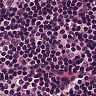
Metastatic tissue present: no